Field crop: maize
Growth stage: 2
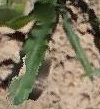
Species: maize